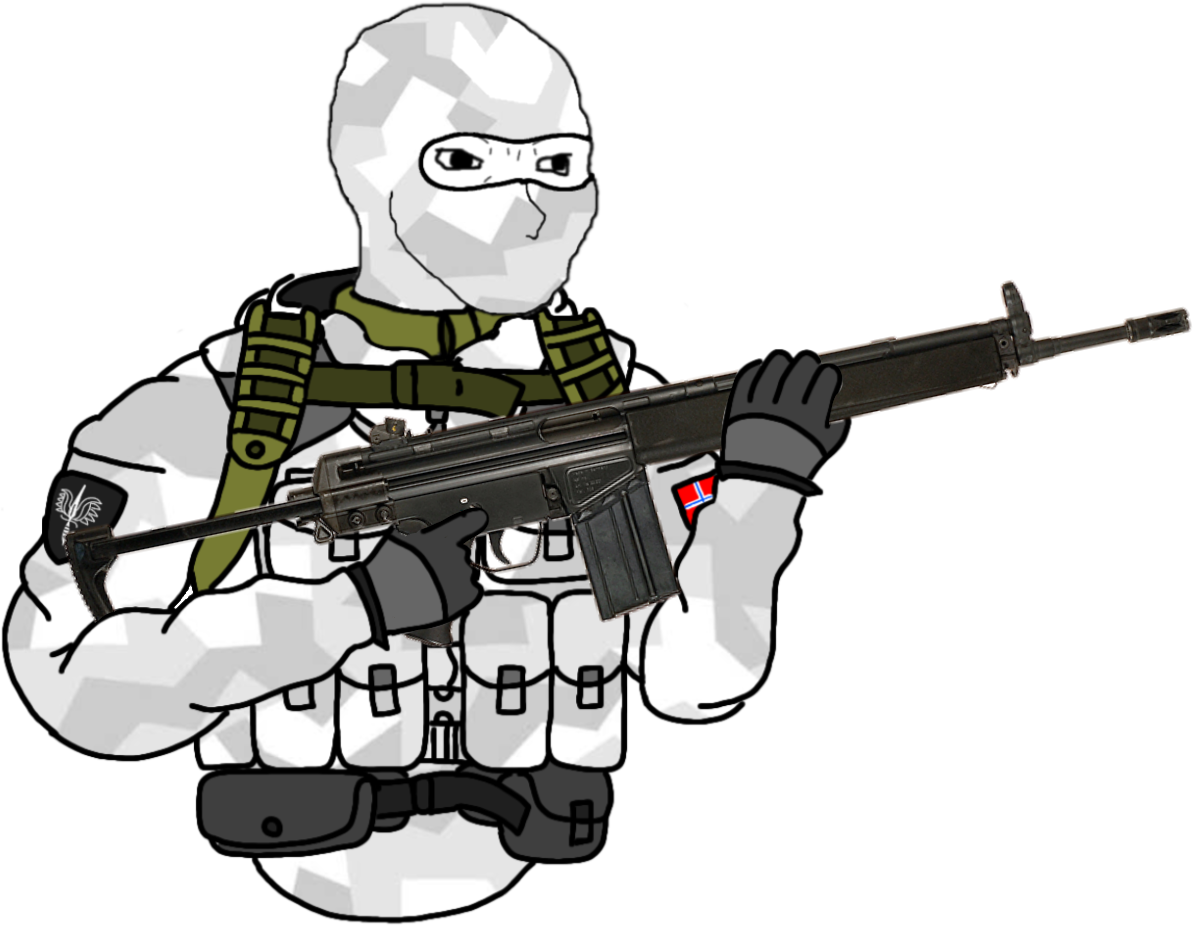
Label: 5_unsorted